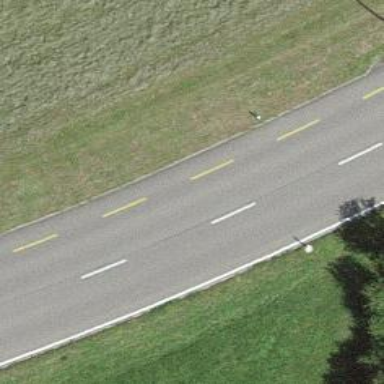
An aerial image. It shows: Secondary road with asphalt surface.